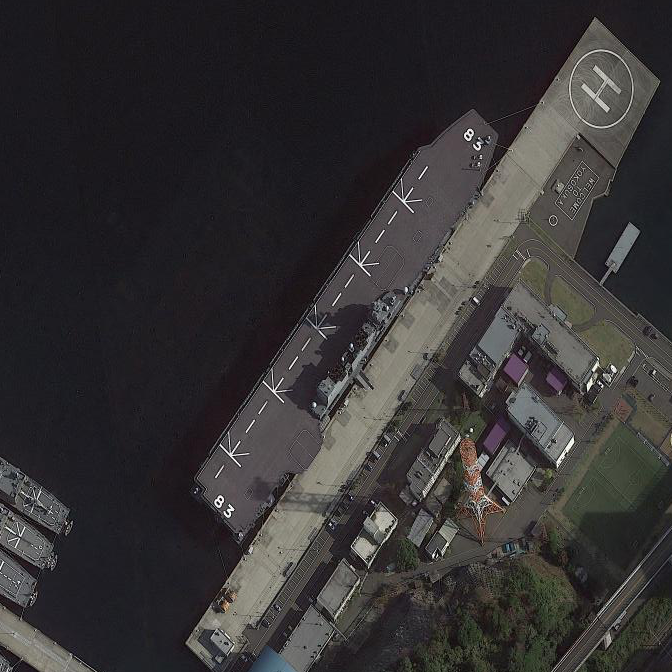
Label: Lzumo-class_helicopter_destroyer